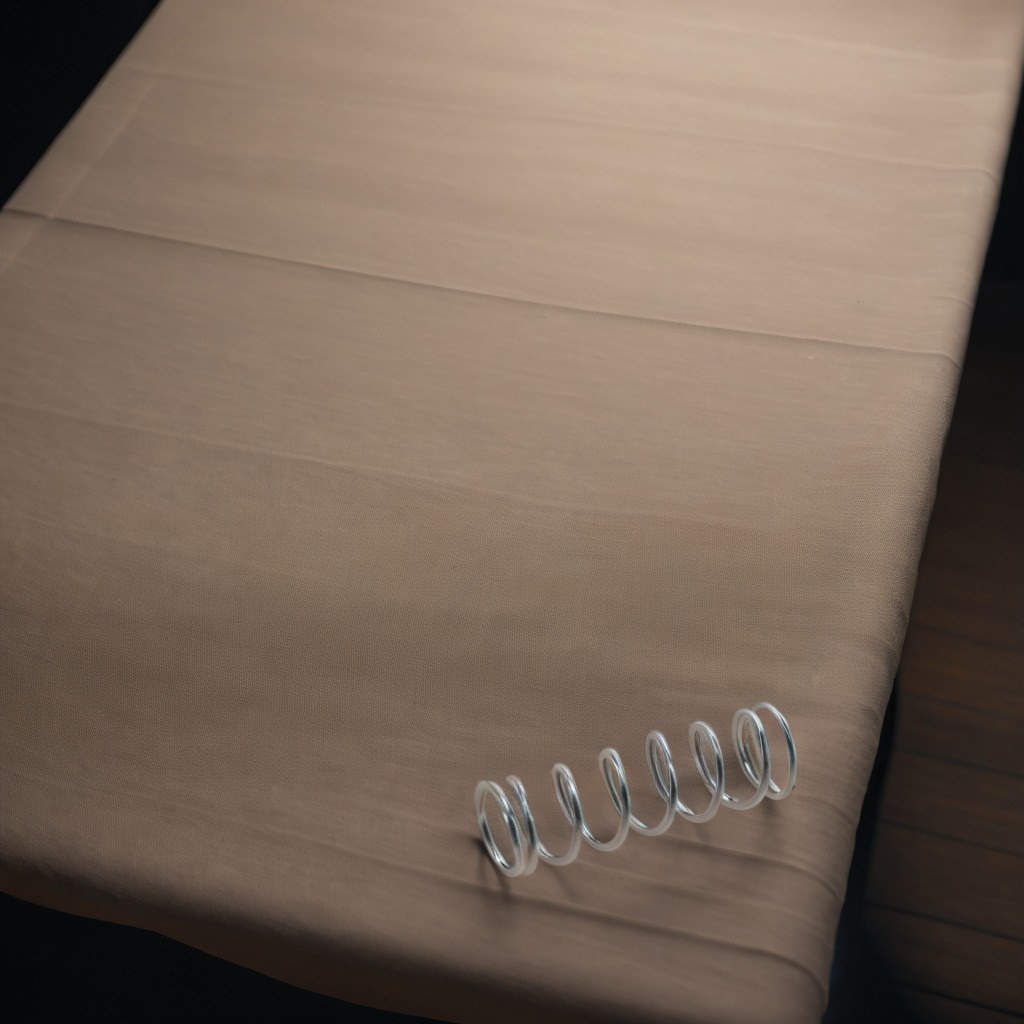
A coiled metal spring lies on the wooden table.